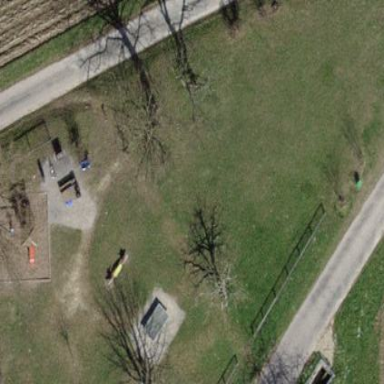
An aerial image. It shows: Playground area for leisure land.